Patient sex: F
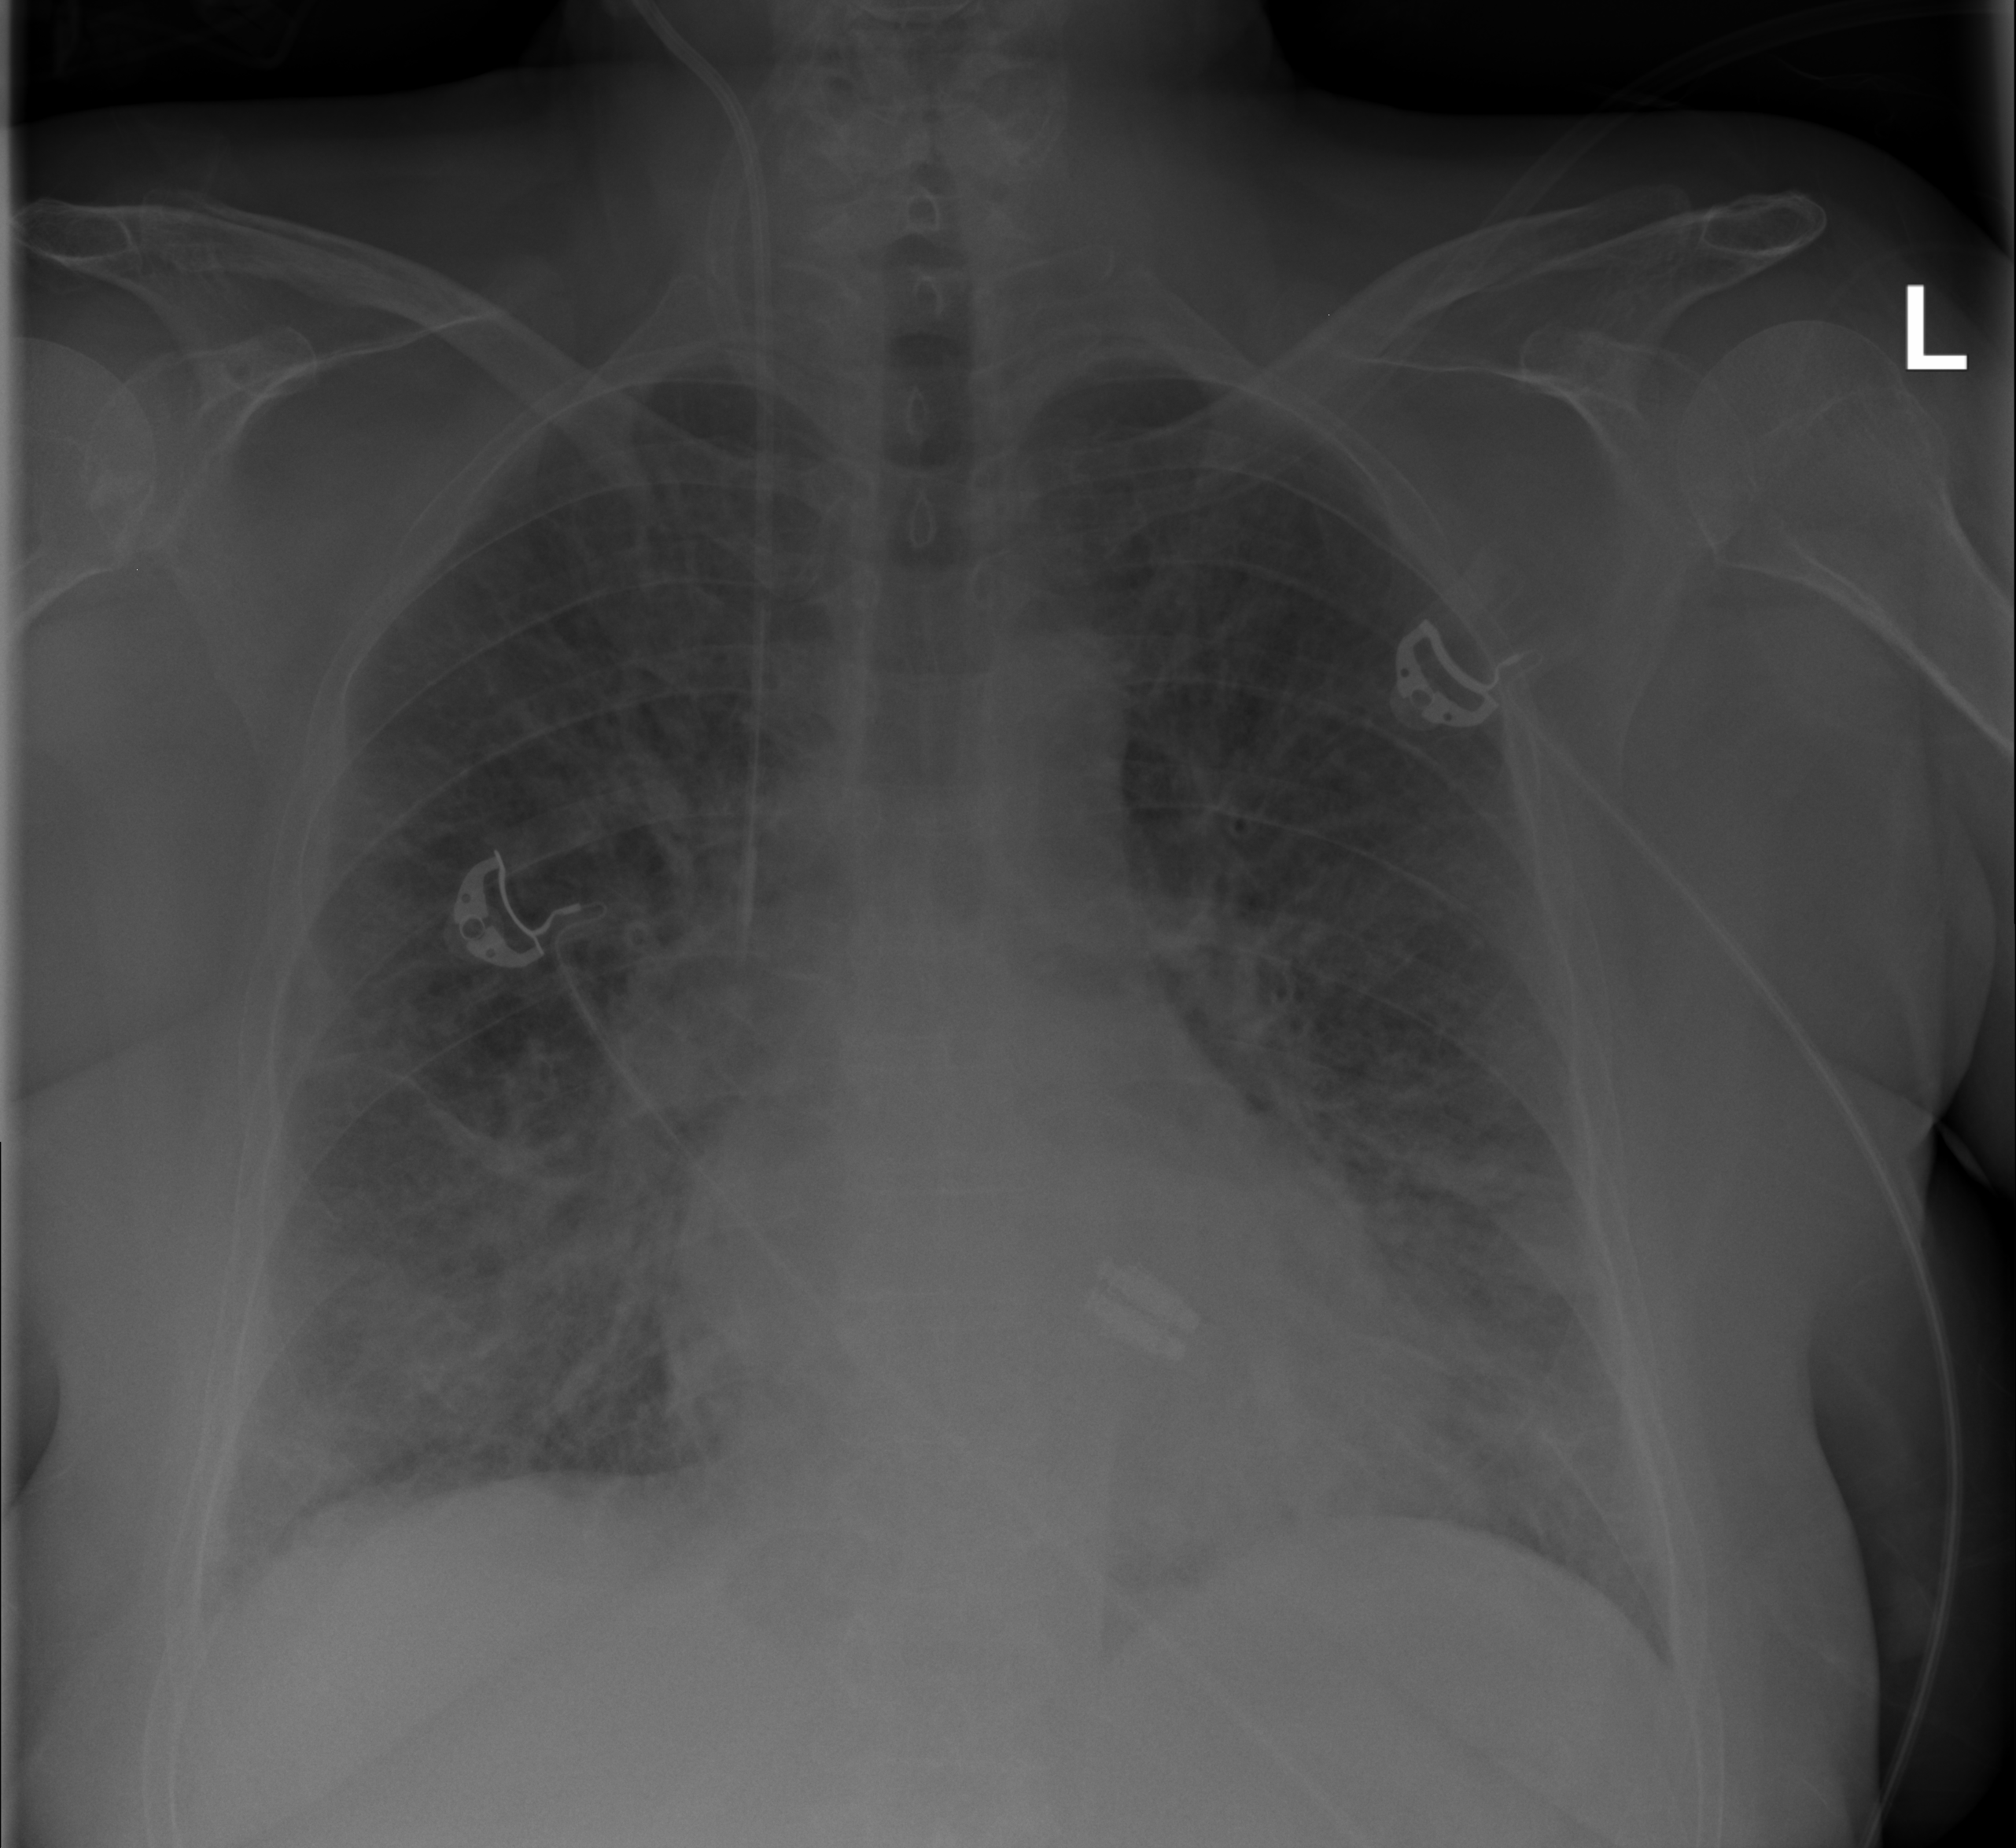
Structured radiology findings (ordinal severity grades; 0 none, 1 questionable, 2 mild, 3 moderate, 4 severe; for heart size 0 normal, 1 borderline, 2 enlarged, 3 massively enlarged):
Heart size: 1
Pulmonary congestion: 2
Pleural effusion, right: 0
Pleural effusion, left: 0
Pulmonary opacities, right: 2
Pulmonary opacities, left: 2
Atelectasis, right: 2
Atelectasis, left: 2